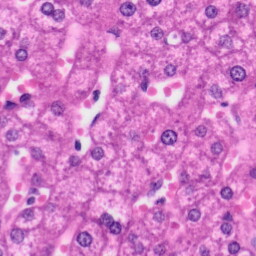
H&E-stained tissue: Liver